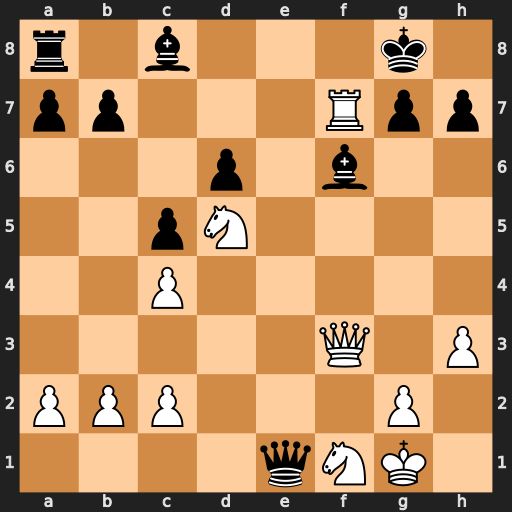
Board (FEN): r1b3k1/pp3Rpp/3p1b2/2pN4/2P5/5Q1P/PPP3P1/4qNK1
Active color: w
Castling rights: -
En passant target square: -
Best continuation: Rxf6 gxf6 Qxf6